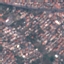
Label: Residential